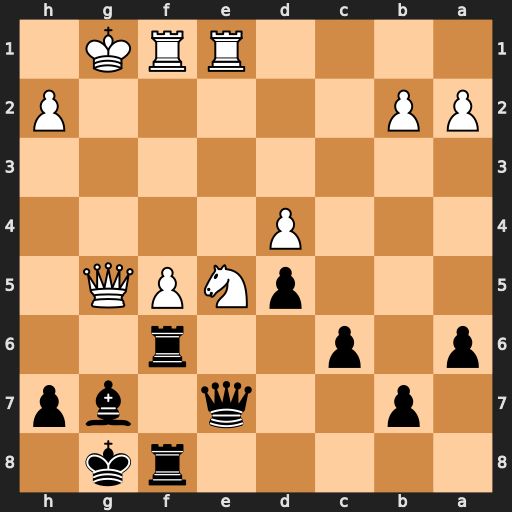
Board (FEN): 5rk1/1p2q1bp/p1p2r2/3pNPQ1/3P4/8/PP5P/4RRK1
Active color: b
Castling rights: -
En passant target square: -
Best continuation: Rg6 Qxg6 hxg6